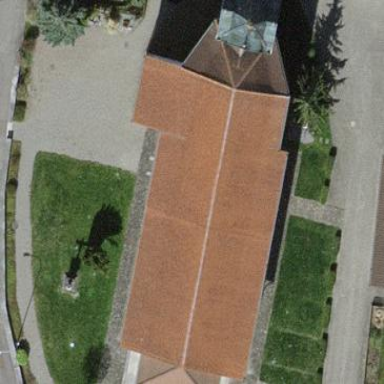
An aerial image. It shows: Gabled roof church with the roof oriented along. It is amenity place of worship.